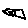
Label: fish